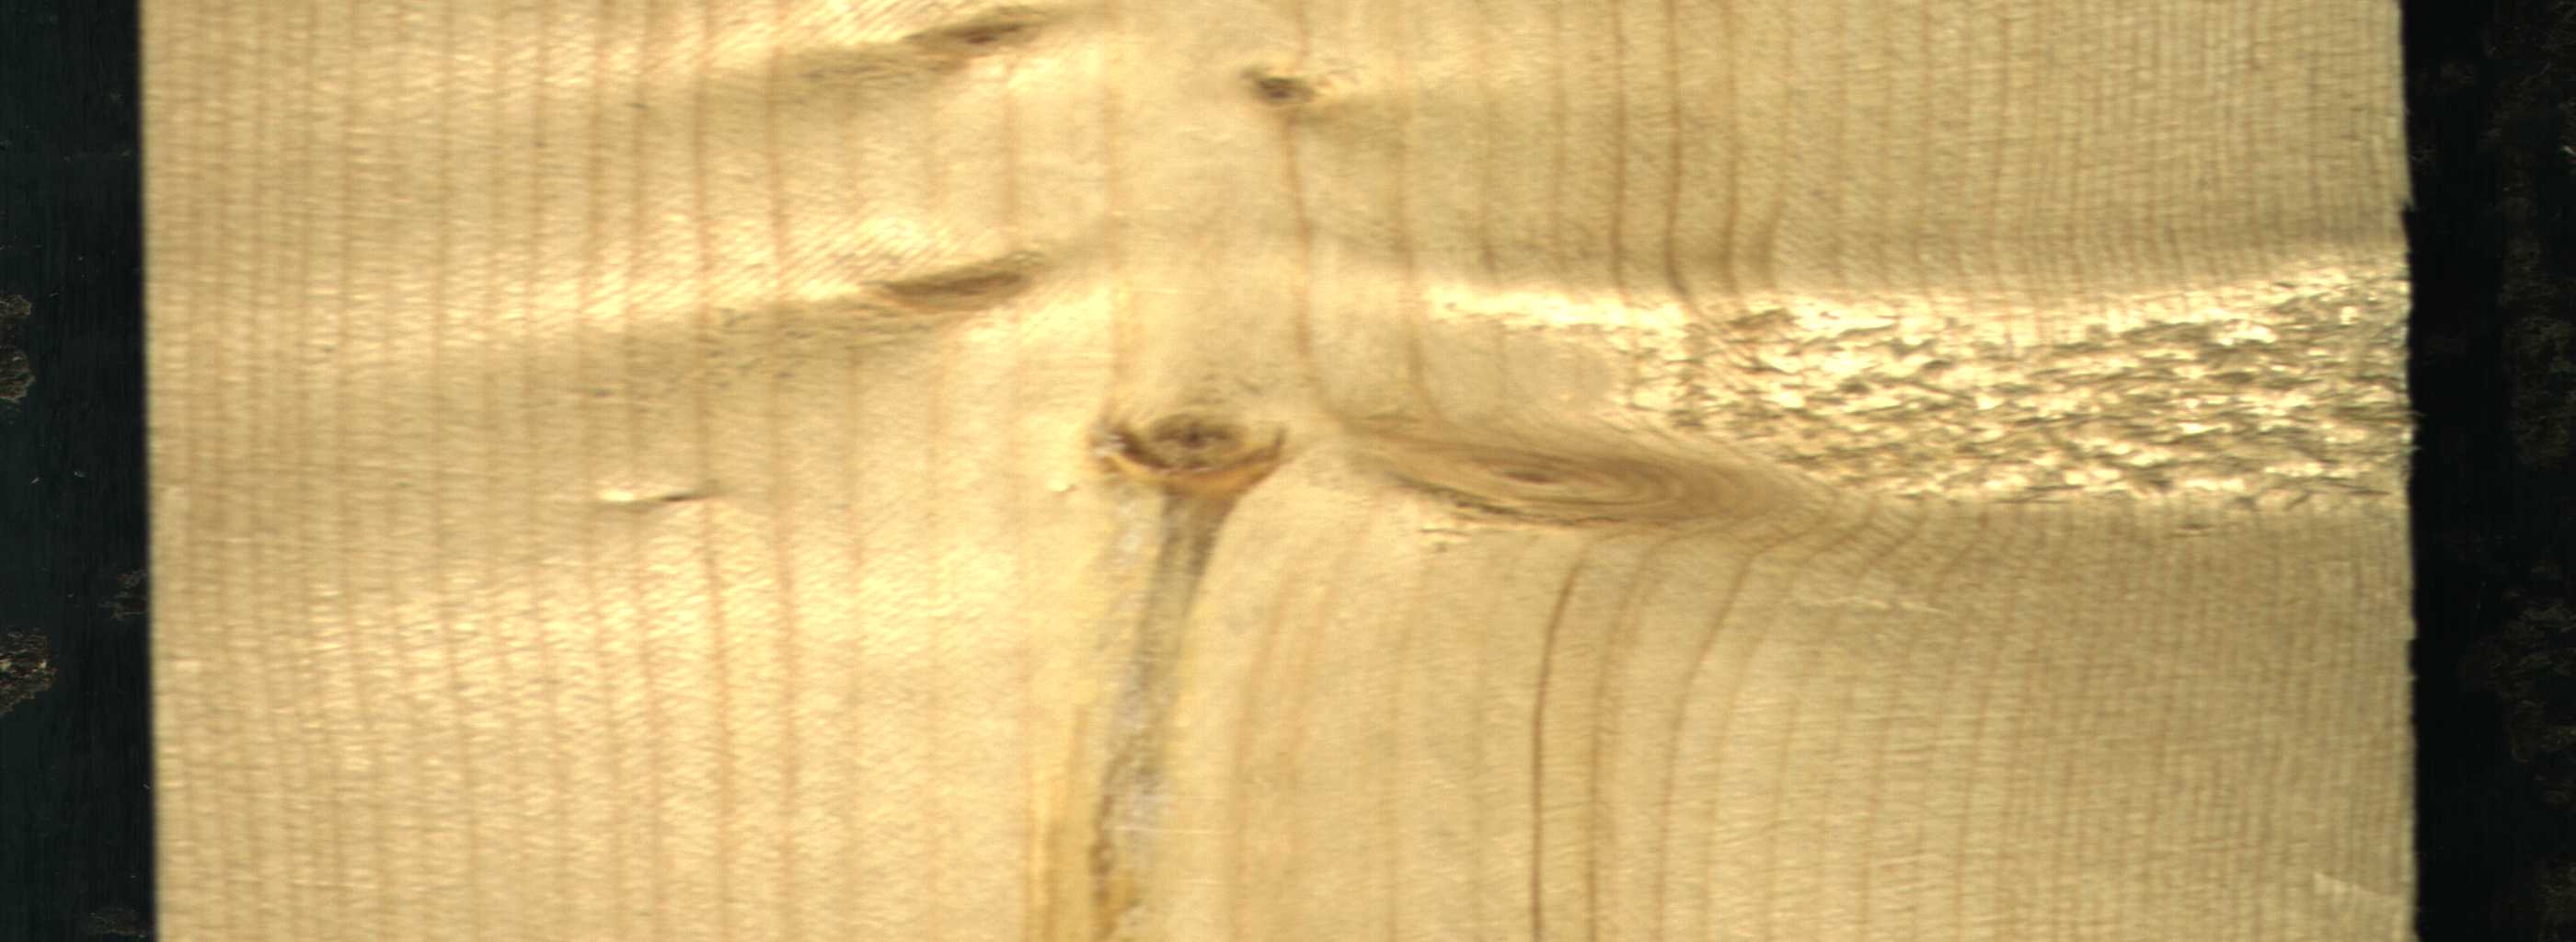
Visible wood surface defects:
resin
Live_Knot
Live_Knot
Live_Knot
Live_Knot
Live_Knot